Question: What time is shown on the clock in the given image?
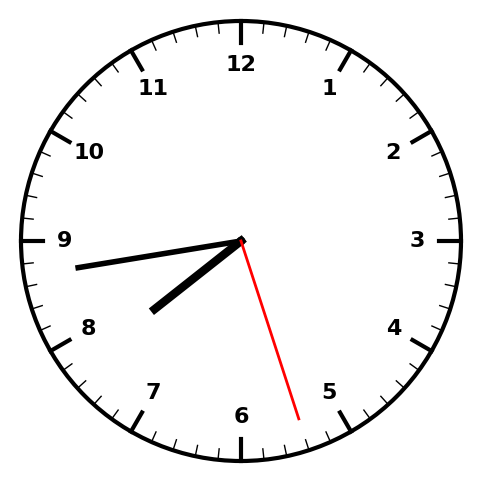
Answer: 07:43:27